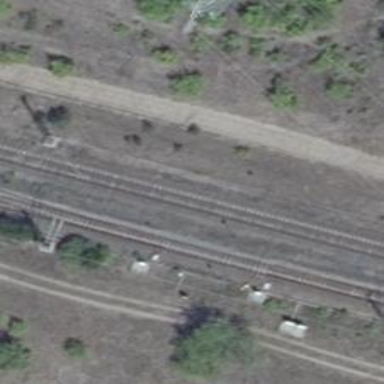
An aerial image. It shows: Railway track with contact line for electrification.